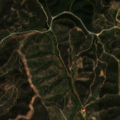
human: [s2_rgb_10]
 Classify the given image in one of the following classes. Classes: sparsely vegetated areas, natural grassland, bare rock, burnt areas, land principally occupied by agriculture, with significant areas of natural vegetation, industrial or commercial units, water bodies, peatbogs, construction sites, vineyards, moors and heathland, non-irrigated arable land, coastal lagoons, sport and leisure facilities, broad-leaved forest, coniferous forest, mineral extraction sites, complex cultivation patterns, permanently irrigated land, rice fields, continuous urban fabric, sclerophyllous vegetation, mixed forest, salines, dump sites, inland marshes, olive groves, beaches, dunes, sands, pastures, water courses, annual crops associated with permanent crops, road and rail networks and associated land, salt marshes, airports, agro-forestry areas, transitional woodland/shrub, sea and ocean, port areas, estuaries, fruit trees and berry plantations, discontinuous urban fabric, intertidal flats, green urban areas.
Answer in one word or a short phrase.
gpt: agro-forestry areas, broad-leaved forest, transitional woodland/shrub